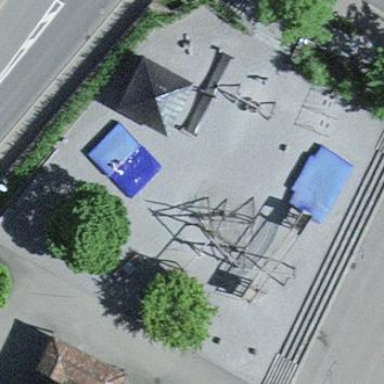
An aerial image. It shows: Playground area for leisure land.